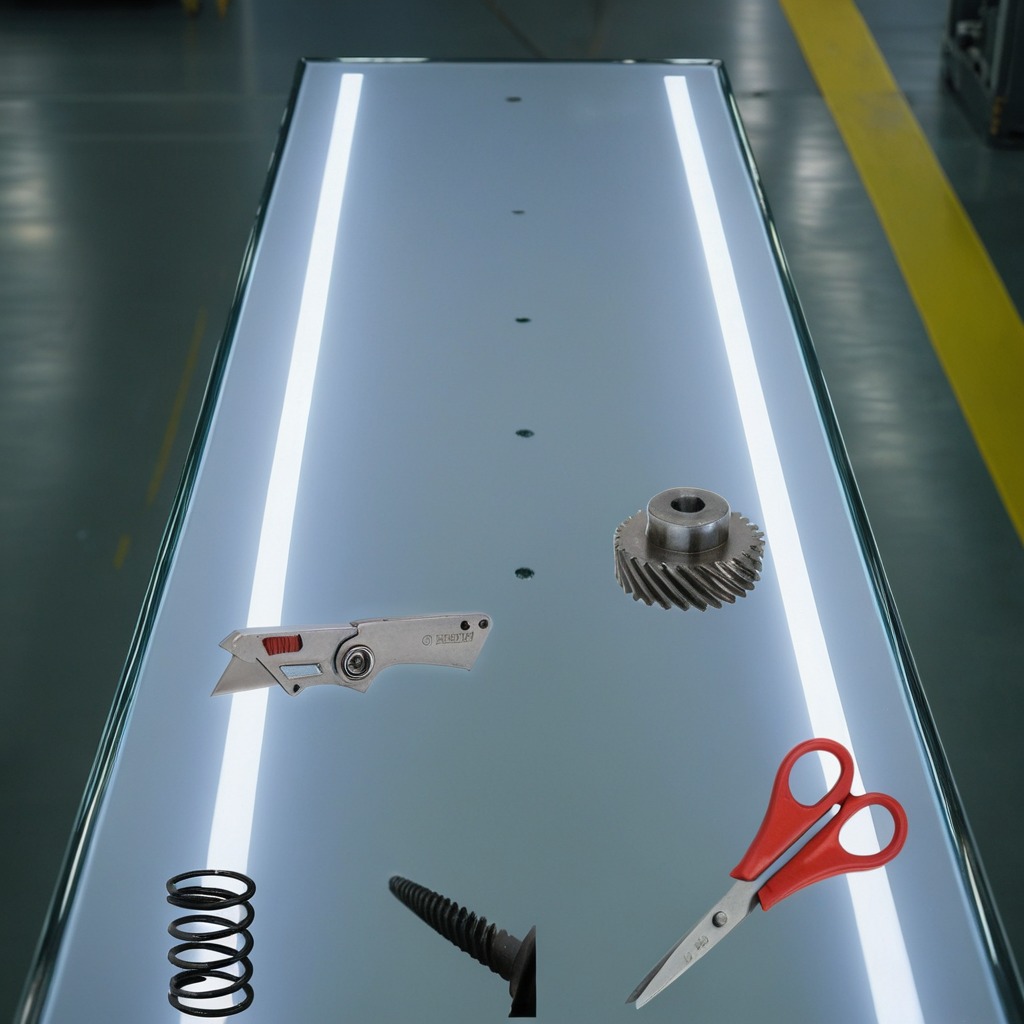
A steel gear with teeth, a utility knife, a metal machine screw, a coiled metal spring, and a pair of scissors are lying on a high-gloss table in a ship maintenance bay industrial lighting.